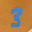
Label: 3